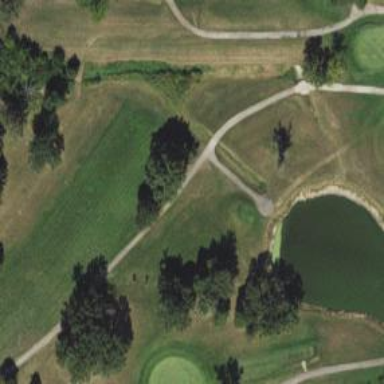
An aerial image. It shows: Path for both roads and golfers.